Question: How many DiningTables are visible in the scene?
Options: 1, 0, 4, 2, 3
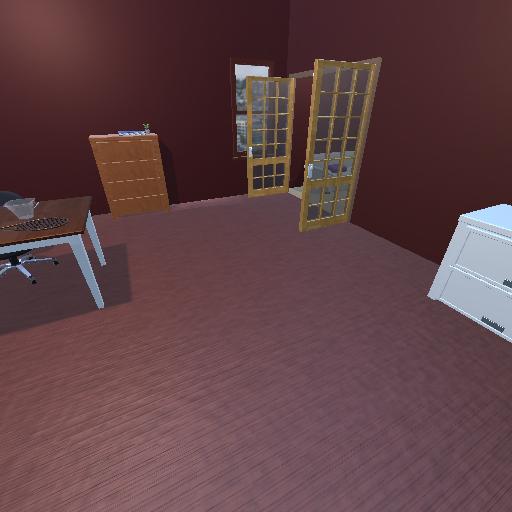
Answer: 1